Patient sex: F
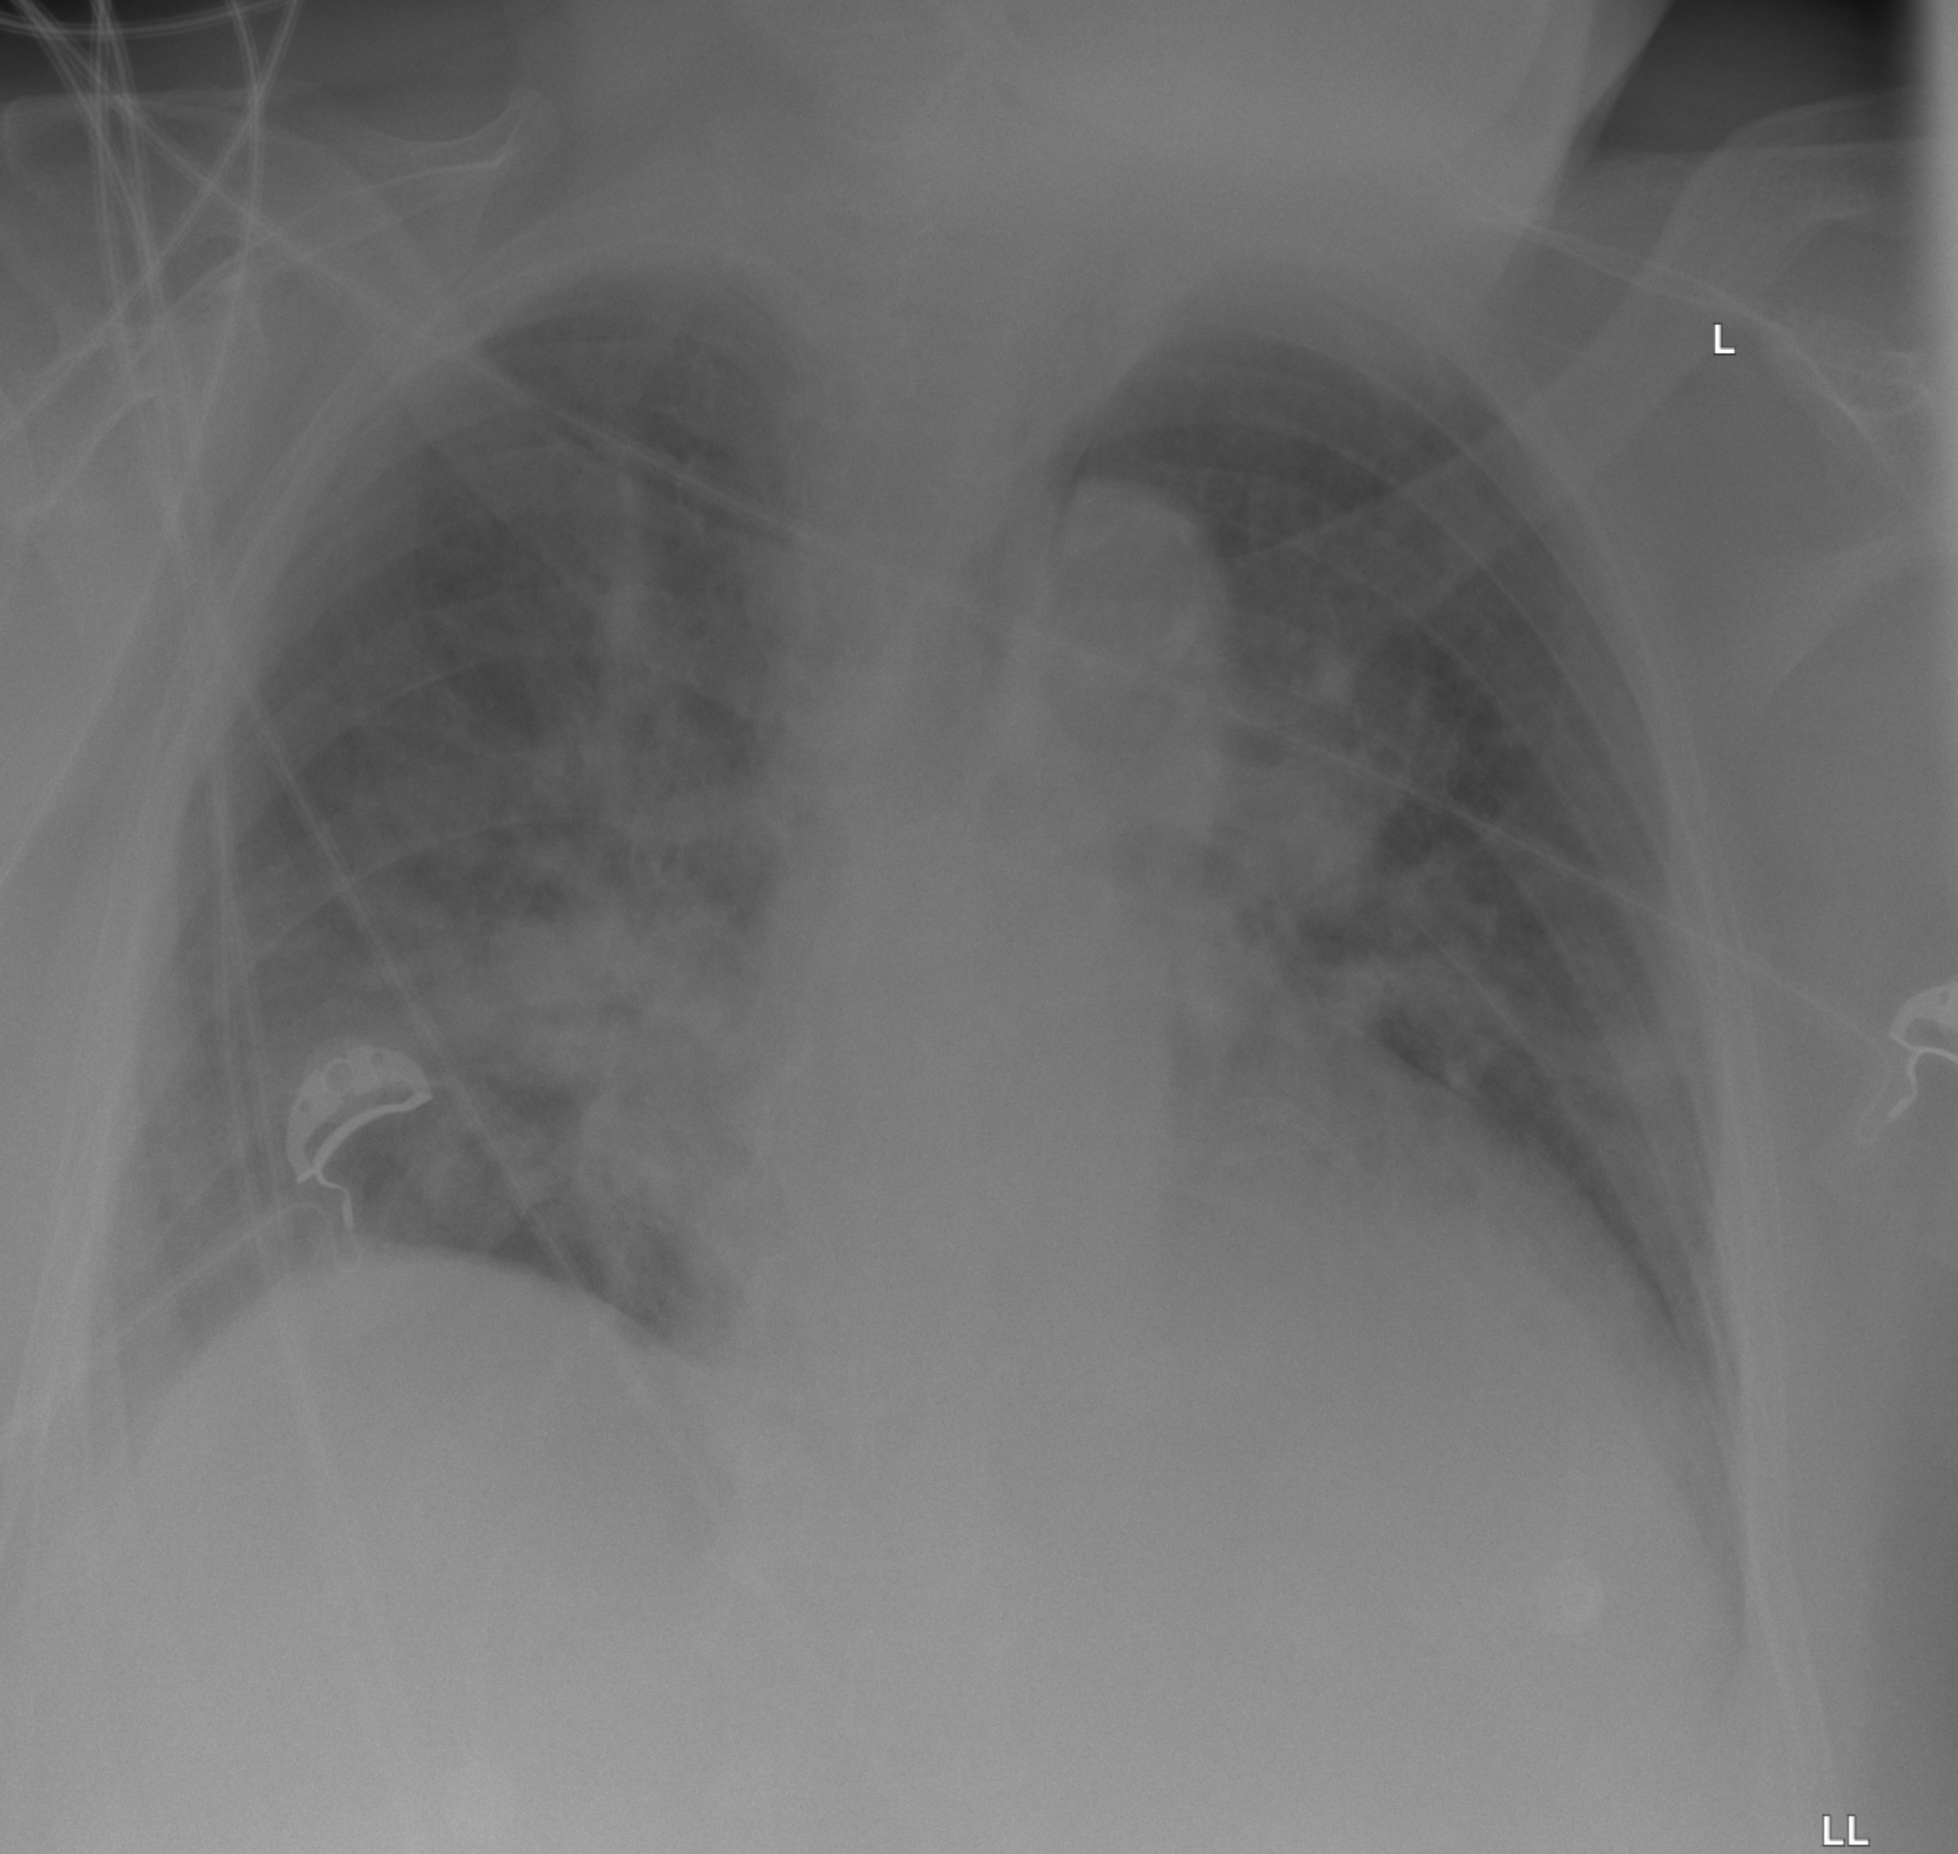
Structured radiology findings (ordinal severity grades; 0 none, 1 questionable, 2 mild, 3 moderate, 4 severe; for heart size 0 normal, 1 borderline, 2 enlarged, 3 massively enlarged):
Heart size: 2
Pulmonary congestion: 3
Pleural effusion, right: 0
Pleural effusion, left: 0
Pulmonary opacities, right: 2
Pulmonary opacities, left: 2
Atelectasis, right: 2
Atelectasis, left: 2